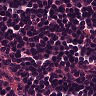
Metastatic tissue present: no